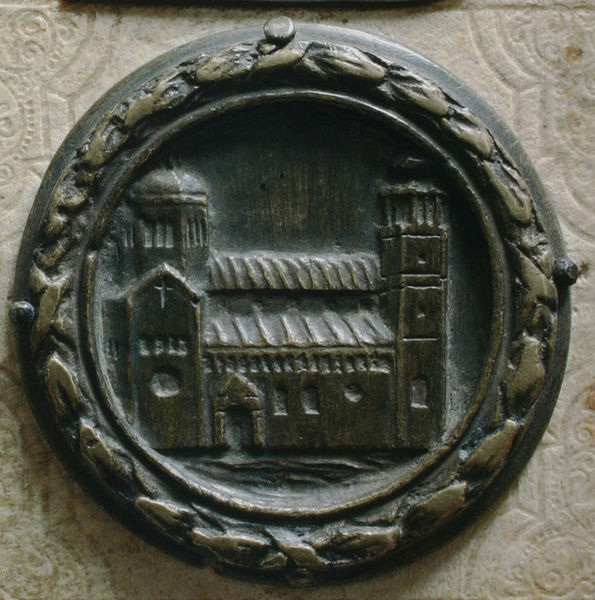
Titel: Bucheinband mit Bronzefassung (Detail)
Künstler: Girolamo Cicogna
Standort: Trient
Institution: Diözesanmuseum
Schlagwörter: blätter, dunkel, laub, grün, braun, fenster, hell, hintergrund, säule, tür, dach, gebäude, haus, ornament, wand, architektur, rahmen, stein, kirche, blatt, kreis, oval, rund, turm, umrandung, relief, modell, dächer, massiv, türe, rand, kuppel, church, hands, ornate, window, black, dark, gold, green, old, wall, windows, floral, verzierung, decorative, metall, bronze, nagel, nägel, ring, tor, foto, eingang, medaillon, kloster, kreuz, türme, dom, plakette, kranz, kathedrale, langhaus, sky, romanik, building, abbey, roof, street, tower, metal, scroll, steel, abstufung, medaille, entrance, siegel, mittelfeld, frame, texture, guss, castle, shadow, vertieft, dekorativ, bau, cross, photo, door, prägung, münze, siegeskranz, basilika, bauwerk, leaves, wreath, andenken, pultdach, satteldach, romanisch, dome, seitenschiffe, vierungsturm, westturm, detail, engraving, seal, circle, patina, rough, simple, spire, brass, bolzen, christian, flachrelief, carving, christianity, round, symbol, border, photograph, angenagelt, turret, verzierun, nail, abgenutzt, plague, emblem, transept, plaque, circular, nails, rubbing, rim, wall hanging, brnoze, screw, trancept, coarse, macro, braiding, fastener, tarnich, closeup